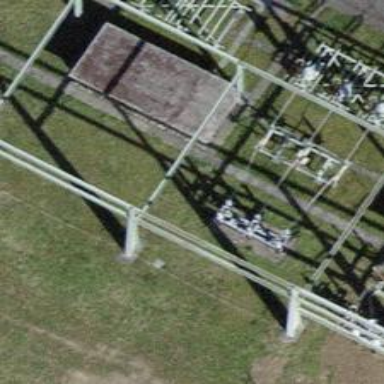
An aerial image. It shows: Power line with three cables in bay configuration.